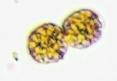
Label: Margalefidinium